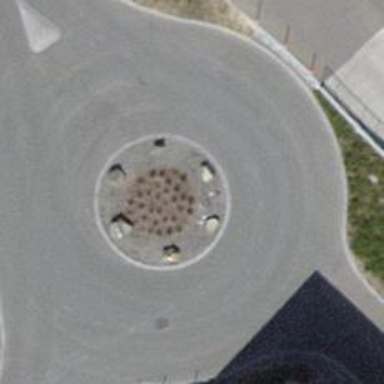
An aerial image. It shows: Mini roundabout on the road.